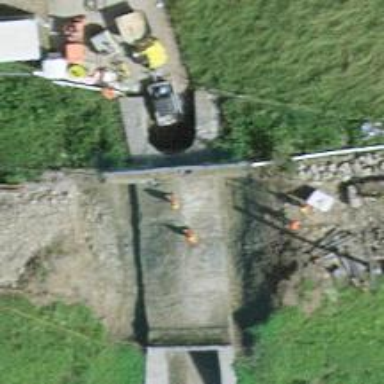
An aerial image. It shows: Tunnel along track.